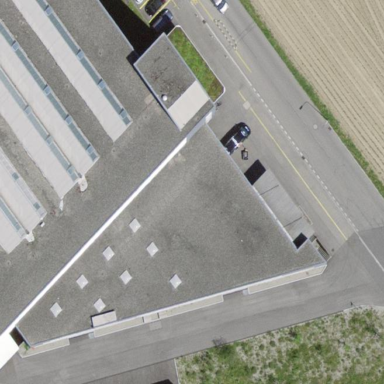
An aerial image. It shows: Part of building.